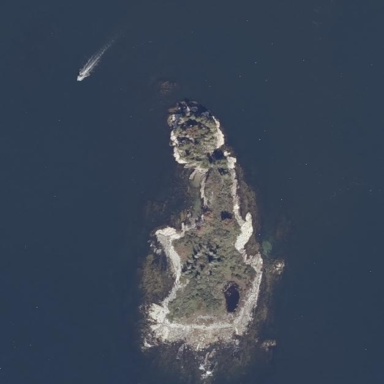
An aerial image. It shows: Islet along the coastline.